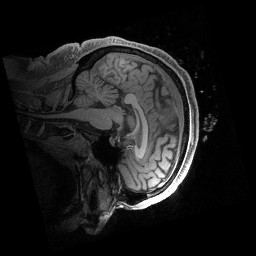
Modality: T1w
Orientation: sagittal
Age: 48
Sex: male
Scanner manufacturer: siemens
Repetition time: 2.4 s
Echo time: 0.00231 s